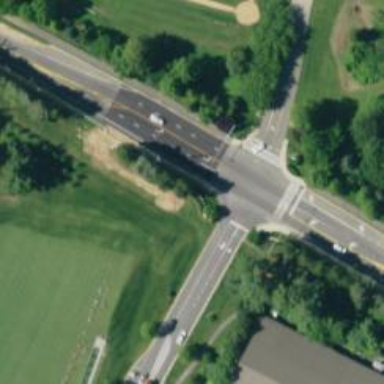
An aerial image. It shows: Unmarked road crossing.